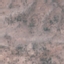
Land use / land cover: HerbaceousVegetation